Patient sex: M
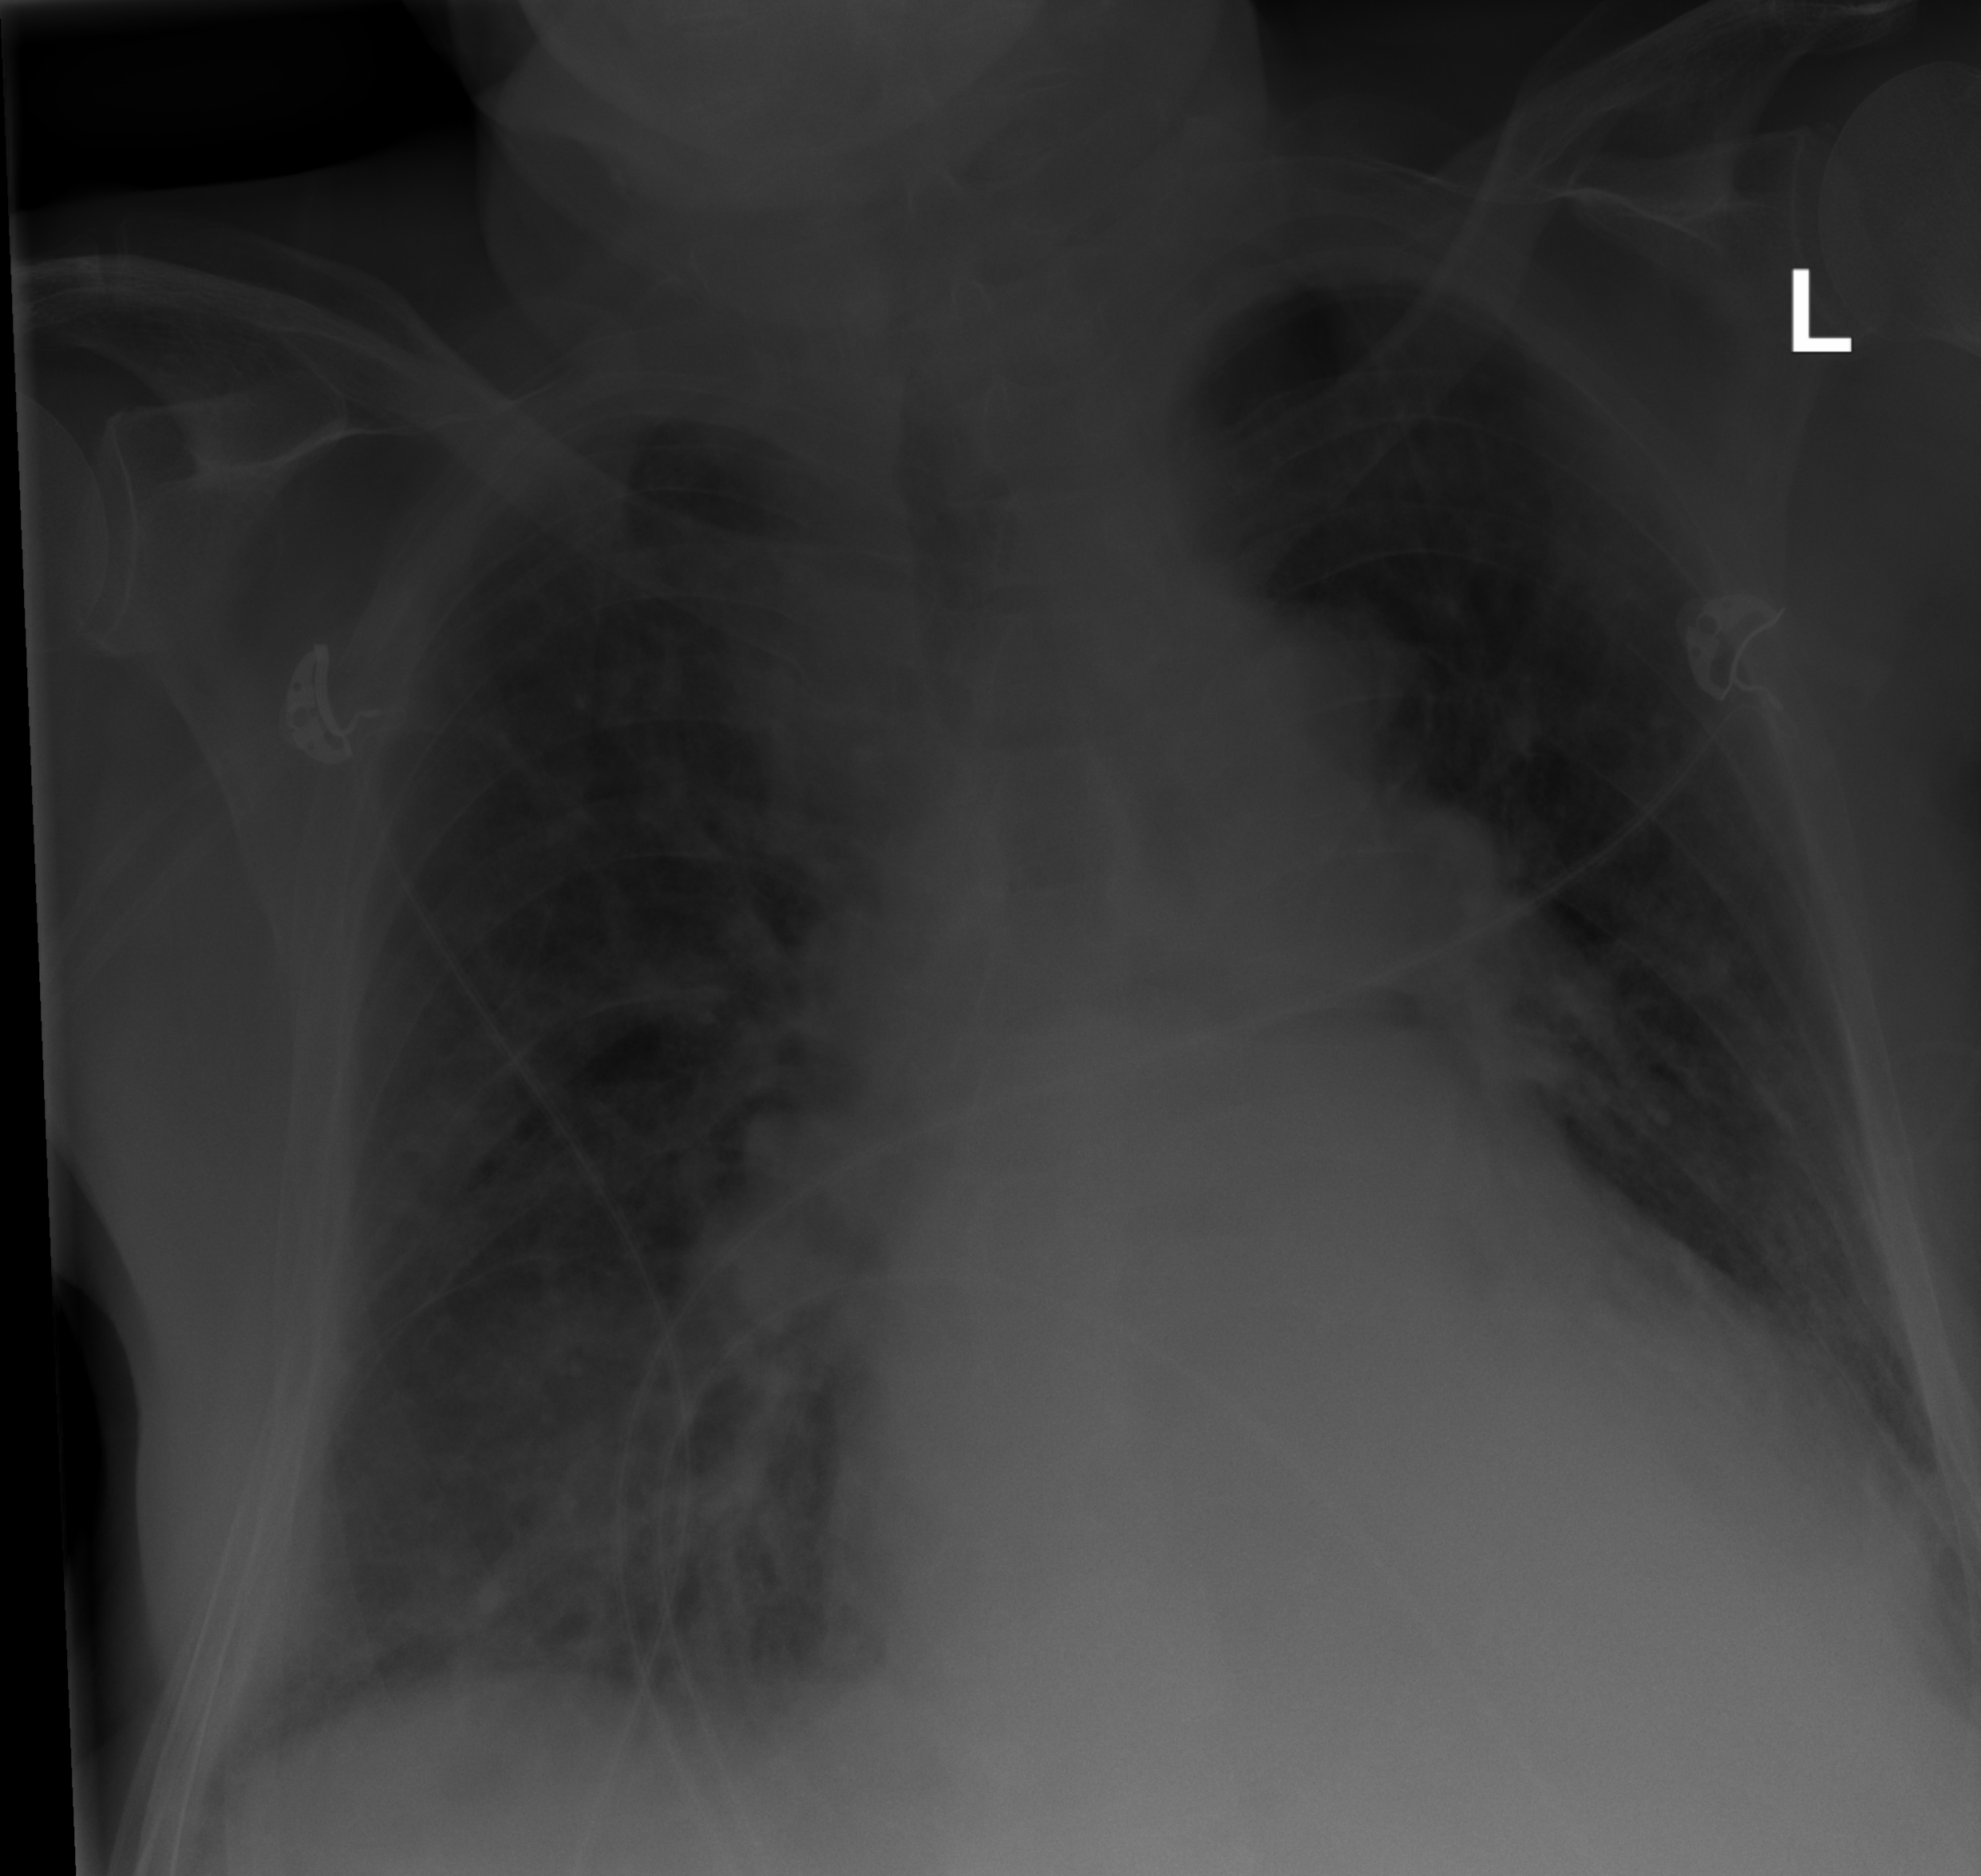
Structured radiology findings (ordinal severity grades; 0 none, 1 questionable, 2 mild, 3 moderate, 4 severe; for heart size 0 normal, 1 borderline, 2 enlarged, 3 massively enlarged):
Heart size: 2
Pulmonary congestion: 0
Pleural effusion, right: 2
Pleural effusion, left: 1
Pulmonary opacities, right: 2
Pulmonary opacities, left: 2
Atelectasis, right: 2
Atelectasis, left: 2